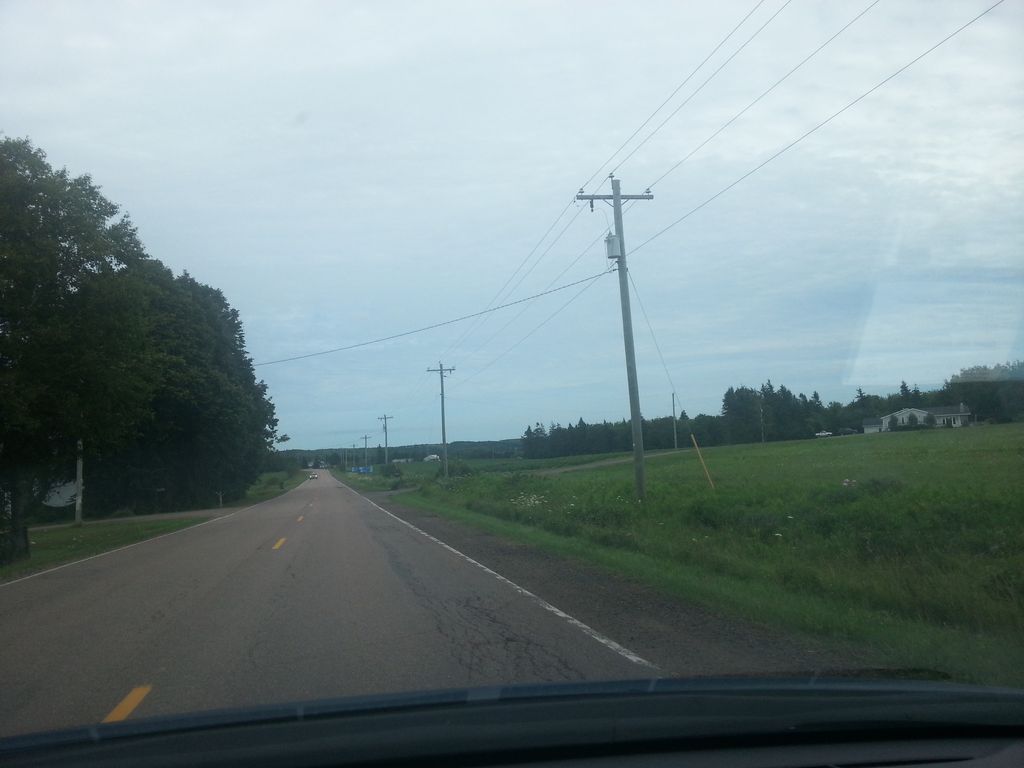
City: charlottetown